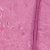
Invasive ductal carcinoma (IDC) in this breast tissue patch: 0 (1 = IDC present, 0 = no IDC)